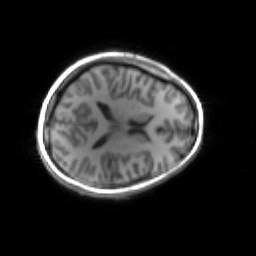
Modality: inplaneT1
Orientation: axial
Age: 22
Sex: female
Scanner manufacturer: siemens
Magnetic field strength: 3 T
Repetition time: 1.2 s
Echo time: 0.00251 s